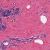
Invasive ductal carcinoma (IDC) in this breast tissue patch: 0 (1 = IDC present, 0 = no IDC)